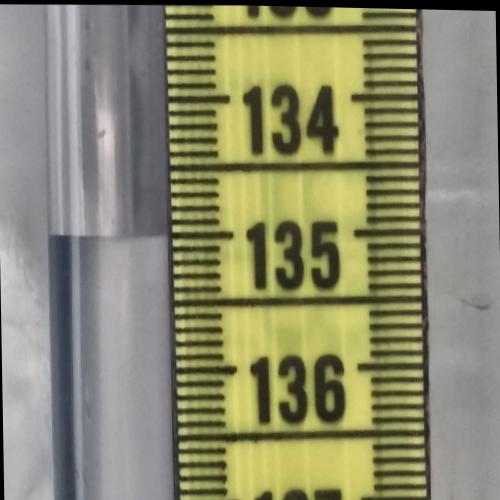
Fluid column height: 135.0 cm